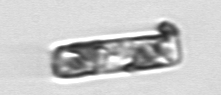
Label: Guinardia_delicatula